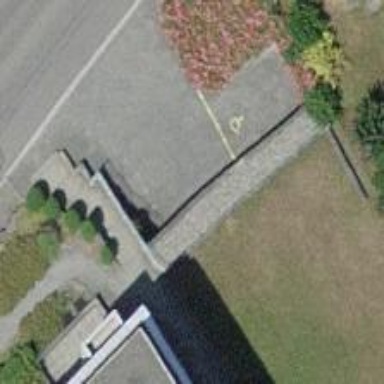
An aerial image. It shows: Parking entrance.